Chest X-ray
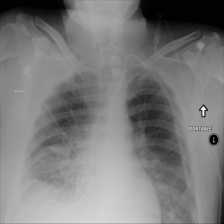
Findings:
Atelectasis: negative
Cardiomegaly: negative
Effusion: positive
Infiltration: positive
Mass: negative
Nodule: negative
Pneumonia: negative
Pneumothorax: negative
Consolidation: negative
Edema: negative
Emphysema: negative
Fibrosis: negative
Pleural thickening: negative
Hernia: negative